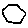
Label: hexagon